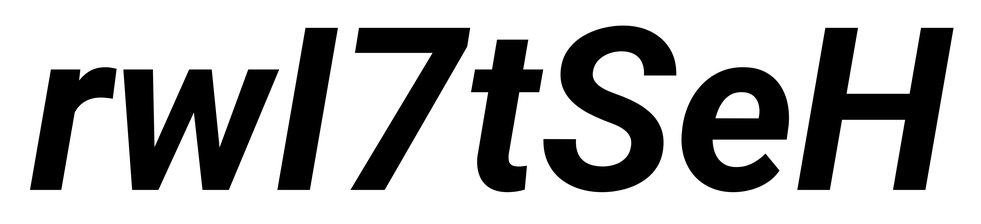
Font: Roboto-Italic_Bold_Italic